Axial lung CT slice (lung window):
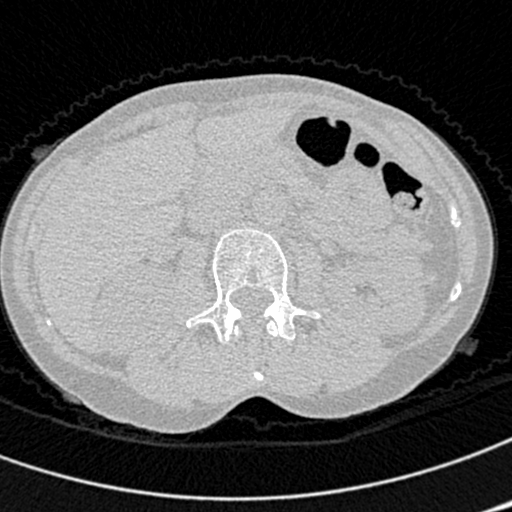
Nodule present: no